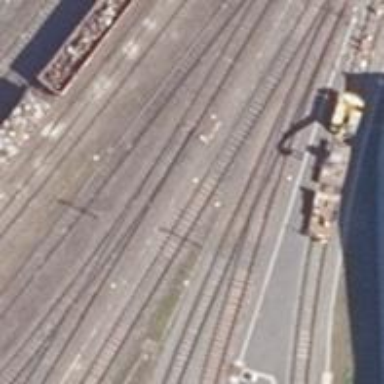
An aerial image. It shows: Railway switch.